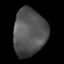
Tissue: lung
Cell type: Epithelial cells
Senescence score: 0.2403
Nuclear area (px): 1510
Mean DAPI intensity: 83.099